Question: I am having a hard time trying to understand why my Gaussian fit to a set of data ('ydata') does not work well if I shift the interval of x-values corresponding to that data ('xdata1' to 'xdata2'). The Gaussian is written as:

where A is just an amplitude factor. Changing some of the values of the data, it is easy to make it work for both cases, but one can also easily find cases in which it does not work well for 'xdata1' and also in which covariance of the parameters is not estimated.
I am using 'scipy.optimize.curve_fit' in Spyder with Python 3.7.1 on Windows 7.
<URL>
'''
import numpy as np
from scipy.optimize import curve_fit
import matplotlib.pyplot as plt
xdata1 = np.linspace(-9,4,20, endpoint=True) # works fine
xdata2 = xdata1+2
ydata = np.array([8,9,15,12,14,20,24,40,54,94,160,290,400,420,300,130,40,10,8,4])
def gaussian(x, amp, mean, sigma):
return amp*np.exp(-(((x-mean)**2)/(2*sigma**2)))/(sigma*np.sqrt(2*np.pi))
popt1, pcov1 = curve_fit(gaussian, xdata1, ydata)
popt2, pcov2 = curve_fit(gaussian, xdata2, ydata)
fig, ([ax1, ax2]) = plt.subplots(nrows=1, ncols=2,figsize=(9, 4))
ax1.plot(xdata1, ydata, 'b+:', label='xdata1')
ax1.plot(xdata1, gaussian(xdata1, *popt1), 'r-', label='fit')
ax1.legend()
ax2.plot(xdata2, ydata, 'b+:', label='xdata2')
ax2.plot(xdata2, gaussian(xdata2, *popt2), 'r-', label='fit')
ax2.legend()
'''
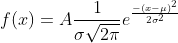
Answer: The problem is your second attempt at fitting a gaussian is getting stuck in a local minimum while searching parameter space: curve_fit is a wrapper for <URL>.
You should try providing reasonable starting parameters (by using the 'p0' argument of <URL> to avoid this:
'''
#... your code
y_max = np.max(y_data)
max_pos = ydata[ydata==y_max][0]
initial_guess = [y_max, max_pos, 1] # amplitude, mean, std
popt2, pcov2 = curve_fit(gaussian, xdata2, ydata, p0=initial_guess)
'''
Which as you can see provides a reasonable fit:
<URL>
You should write a function which can provide reasonable estimates of the starting parameters. Here I just found the maximum value and used this to determine the initial parameters. I've found this works well for the fitting normal distributions but you could consider other methods.
You can also solve the problem by scaling the amplitude: the amplitude is so large the parameter space is distorted and the gradient descent simply follows the direction of greatest change in the amplitude and effectively ignores the sigma. Consider the following plot in parameter space (Colour is the sum of the squared residuals of the fit for given parameters and the white cross shows the optimal solution):
<URL>
Make sure to make note of the different scales for the x and y axis.
One needs to make a large number of 'unit' sized steps in y (amplitude) to get to the minimum from the point x,y = (0,0), where as you only need less than one 'unit' sized step to get to the minimum in x (sigma). The algorithm simply takes steps in amplitude as this is the steepest gradient. When it gets to the amplitude which minimises the cost function it simply stops the algorithm as it appears to have converged and makes little or no changes in the sigma parameter.
One way to fix this is to scale your ydata to un-distort the parameter space: divide your 'ydata' by 100 and you will see your fit works without providing any starting parameters!